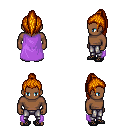
a pixel art fantasy rpg character, male body template, human, dark skin, lavender cape, metal pants, dark blonde long topknot hairstyle, ghillies, four views (front, back, left, right), 2x2 character sprite sheet, small pixel art, hard edges, no anti-aliasing